Question: I'm trying to draw a triangle like this one in a view (one UIView, one NSView):

My first thought was CoreGraphics, but I couldn't find any information that would help me draw a gradient between three points of arbitrary color.
Any help?
Thanks!
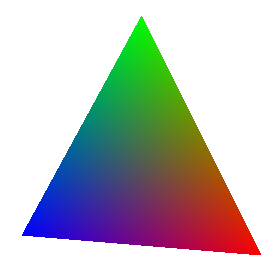
Answer: Actually it's pretty simple with CoreGraphics. Below you can find code that renders given triangle, but first let's think how we can solve this problem.
## Theory
Imagine equilateral triangle with side length . All three angles are equal to 60 degrees:
<URL>
Each angle will represent component of a pixel: red, green or blue.
Lets analyze intensity of a green component in a pixel near top angle:
<URL>
The more closer pixel to the angle, the more component intense it'll have and vice versa. Here we can decompose our main goal to smaller ones:
1. Draw triangle pixel by pixel.
2. For each pixel calculate value for each component based on distance from corresponding angle.
To solve first task we will use CoreGraphics bitmap context. It will have four components per pixel each 8 bits long. This means that component value may vary from 0 to 255. Fourth component is alpha channel and will be always equal to max value - 255. Here is example of how values will be interpolated for the top angle:
<URL>
Now we need to think how we can calculate value for component.
First, let's define main color for each angle:
<URL>
Now let's choose an arbitrary point with coordinates (x,y) on the triangle:
<URL>
Next, we draw a line from an angle associated with red component and it passes through the till it intersects with opposite side of a triangle:
<URL>
If we could find and their quotient will equal to normalized value of component, so value can be calculated easily:
<URL>
<URL>
Formula for finding distance between two points is simple:
<URL>
<URL>
We can easily find distance for , but not for , because we don't have coordinates of intersection. Actually it's not that hard. We just need to build <URL>:
<URL>
Having intersection point we can apply distance formula <URL>
Same flow applies for another components.
## Code
Here is the code that implements concepts above:
'''
+ (UIImage *)triangleWithSideLength:(CGFloat)sideLength {
return [self triangleWithSideLength:sideLength scale:[UIScreen mainScreen].scale];
}
+ (UIImage *)triangleWithSideLength:(CGFloat)sideLength
scale:(CGFloat)scale {
UIImage *image = nil;
CGSize size = CGSizeApplyAffineTransform((CGSize){sideLength, sideLength * sin(M_PI / 3)}, CGAffineTransformMakeScale(scale, scale));
size_t const numberOfComponents = 4;
size_t width = ceilf(size.width);
size_t height = ceilf(size.height);
size_t realBytesPerRow = width * numberOfComponents;
size_t alignedBytesPerRow = (realBytesPerRow + 0xFF) & ~0xFF;
size_t alignedPixelsPerRow = alignedBytesPerRow / numberOfComponents;
CGContextRef ctx = CGBitmapContextCreate(NULL,
width,
height,
8,
alignedBytesPerRow,
CGColorSpaceCreateDeviceRGB(),
(CGBitmapInfo)kCGImageAlphaPremultipliedLast);
char *data = CGBitmapContextGetData(ctx);
for (int i = 0; i < height; i++) {
for (int j = 0; j < width; j++) {
int edge = ceilf((height - i) / sqrt(3));
if (j < edge || j > width - edge) {
continue;
}
CGFloat redNormalized = 0;
CGFloat greenNormalized = 0;
CGFloat blueNormalized = 0;
CGPoint currentTrianglePoint = (CGPoint){j / scale, (height - i) / scale};
[self calculateCurrentValuesAtGiventPoint:currentTrianglePoint
sideLength:sideLength
sideOne:&redNormalized
sideTwo:&greenNormalized
sideThree:&blueNormalized];
int32_t red = redNormalized * 0xFF;
int32_t green = greenNormalized * 0xFF;
int32_t blue = blueNormalized * 0xFF;
char *pixel = data + (j + i * alignedPixelsPerRow) * numberOfComponents;
*pixel = red;
*(pixel + 1) = green;
*(pixel + 2) = blue;
*(pixel + 3) = 0xFF;
}
}
CGImageRef cgImage = CGBitmapContextCreateImage(ctx);
image = [[UIImage alloc] initWithCGImage:cgImage];
CGContextRelease(ctx);
CGImageRelease(cgImage);
return image;
}
+ (void)calculateCurrentValuesAtGiventPoint:(CGPoint)point
sideLength:(CGFloat)length
sideOne:(out CGFloat *)sideOne
sideTwo:(out CGFloat *)sideTwo
sideThree:(out CGFloat *)sideThree {
CGFloat height = sin(M_PI / 3) * length;
if (sideOne != NULL) {
// Side one is at 0, 0
CGFloat currentDistance = sqrt(point.x * point.x + point.y * point.y);
if (currentDistance != 0) {
CGFloat a = point.y / point.x;
CGFloat b = 0;
CGFloat c = -height / (length / 2);
CGFloat d = 2 * height;
CGPoint intersection = (CGPoint){(d - b) / (a - c), (a * d - c * b) / (a - c)};
CGFloat currentH = sqrt(intersection.x * intersection.x + intersection.y * intersection.y);
*sideOne = 1 - currentDistance / currentH;
} else {
*sideOne = 1;
}
}
if (sideTwo != NULL) {
// Side two is at w, 0
CGFloat currentDistance = sqrt(pow((point.x - length), 2) + point.y * point.y);
if (currentDistance != 0) {
CGFloat a = point.y / (point.x - length);
CGFloat b = height / (length / 2);
CGFloat c = a * -point.x + point.y;
CGFloat d = b * -length / 2 + height;
CGPoint intersection = (CGPoint){(d - c) / (a - b), (a * d - b * c) / (a - b)};
CGFloat currentH = sqrt(pow(length - intersection.x, 2) + intersection.y * intersection.y);
*sideTwo = 1 - currentDistance / currentH;
} else {
*sideTwo = 1;
}
}
if (sideThree != NULL) {
// Side three is at w / 2, w * sin60 degrees
CGFloat currentDistance = sqrt(pow((point.x - length / 2), 2) + pow(point.y - height, 2));
if (currentDistance != 0) {
float dy = point.y - height;
float dx = (point.x - length / 2);
if (fabs(dx) > FLT_EPSILON) {
CGFloat a = dy / dx;
CGFloat b = 0;
CGFloat c = a * -point.x + point.y;
CGFloat d = 0;
CGPoint intersection = (CGPoint){(d - c) / (a - b), (a * d - b * c) / (a - b)};
CGFloat currentH = sqrt(pow(length / 2 - intersection.x, 2) + pow(height - intersection.y, 2));
*sideThree = 1 - currentDistance / currentH;
} else {
*sideThree = 1 - currentDistance / height;
}
} else {
*sideThree = 1;
}
}
}
'''
Here is a triangle image produced by this code:
<URL>